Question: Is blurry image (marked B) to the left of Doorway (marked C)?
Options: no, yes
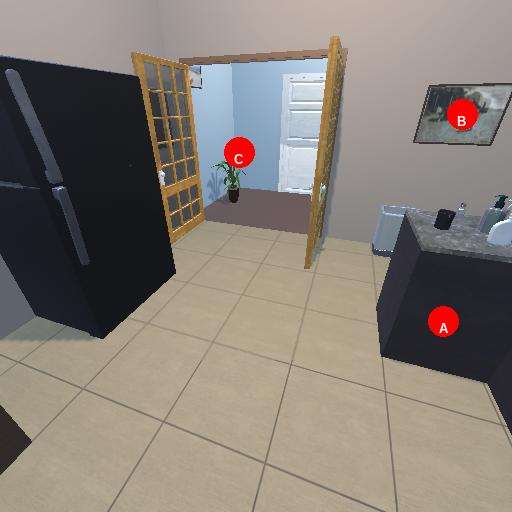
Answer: no